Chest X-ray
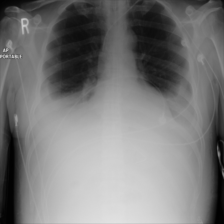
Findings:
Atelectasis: negative
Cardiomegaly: negative
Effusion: positive
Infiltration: negative
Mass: negative
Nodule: negative
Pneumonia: negative
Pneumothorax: negative
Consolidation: negative
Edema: negative
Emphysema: negative
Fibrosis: negative
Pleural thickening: negative
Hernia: negative